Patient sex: M
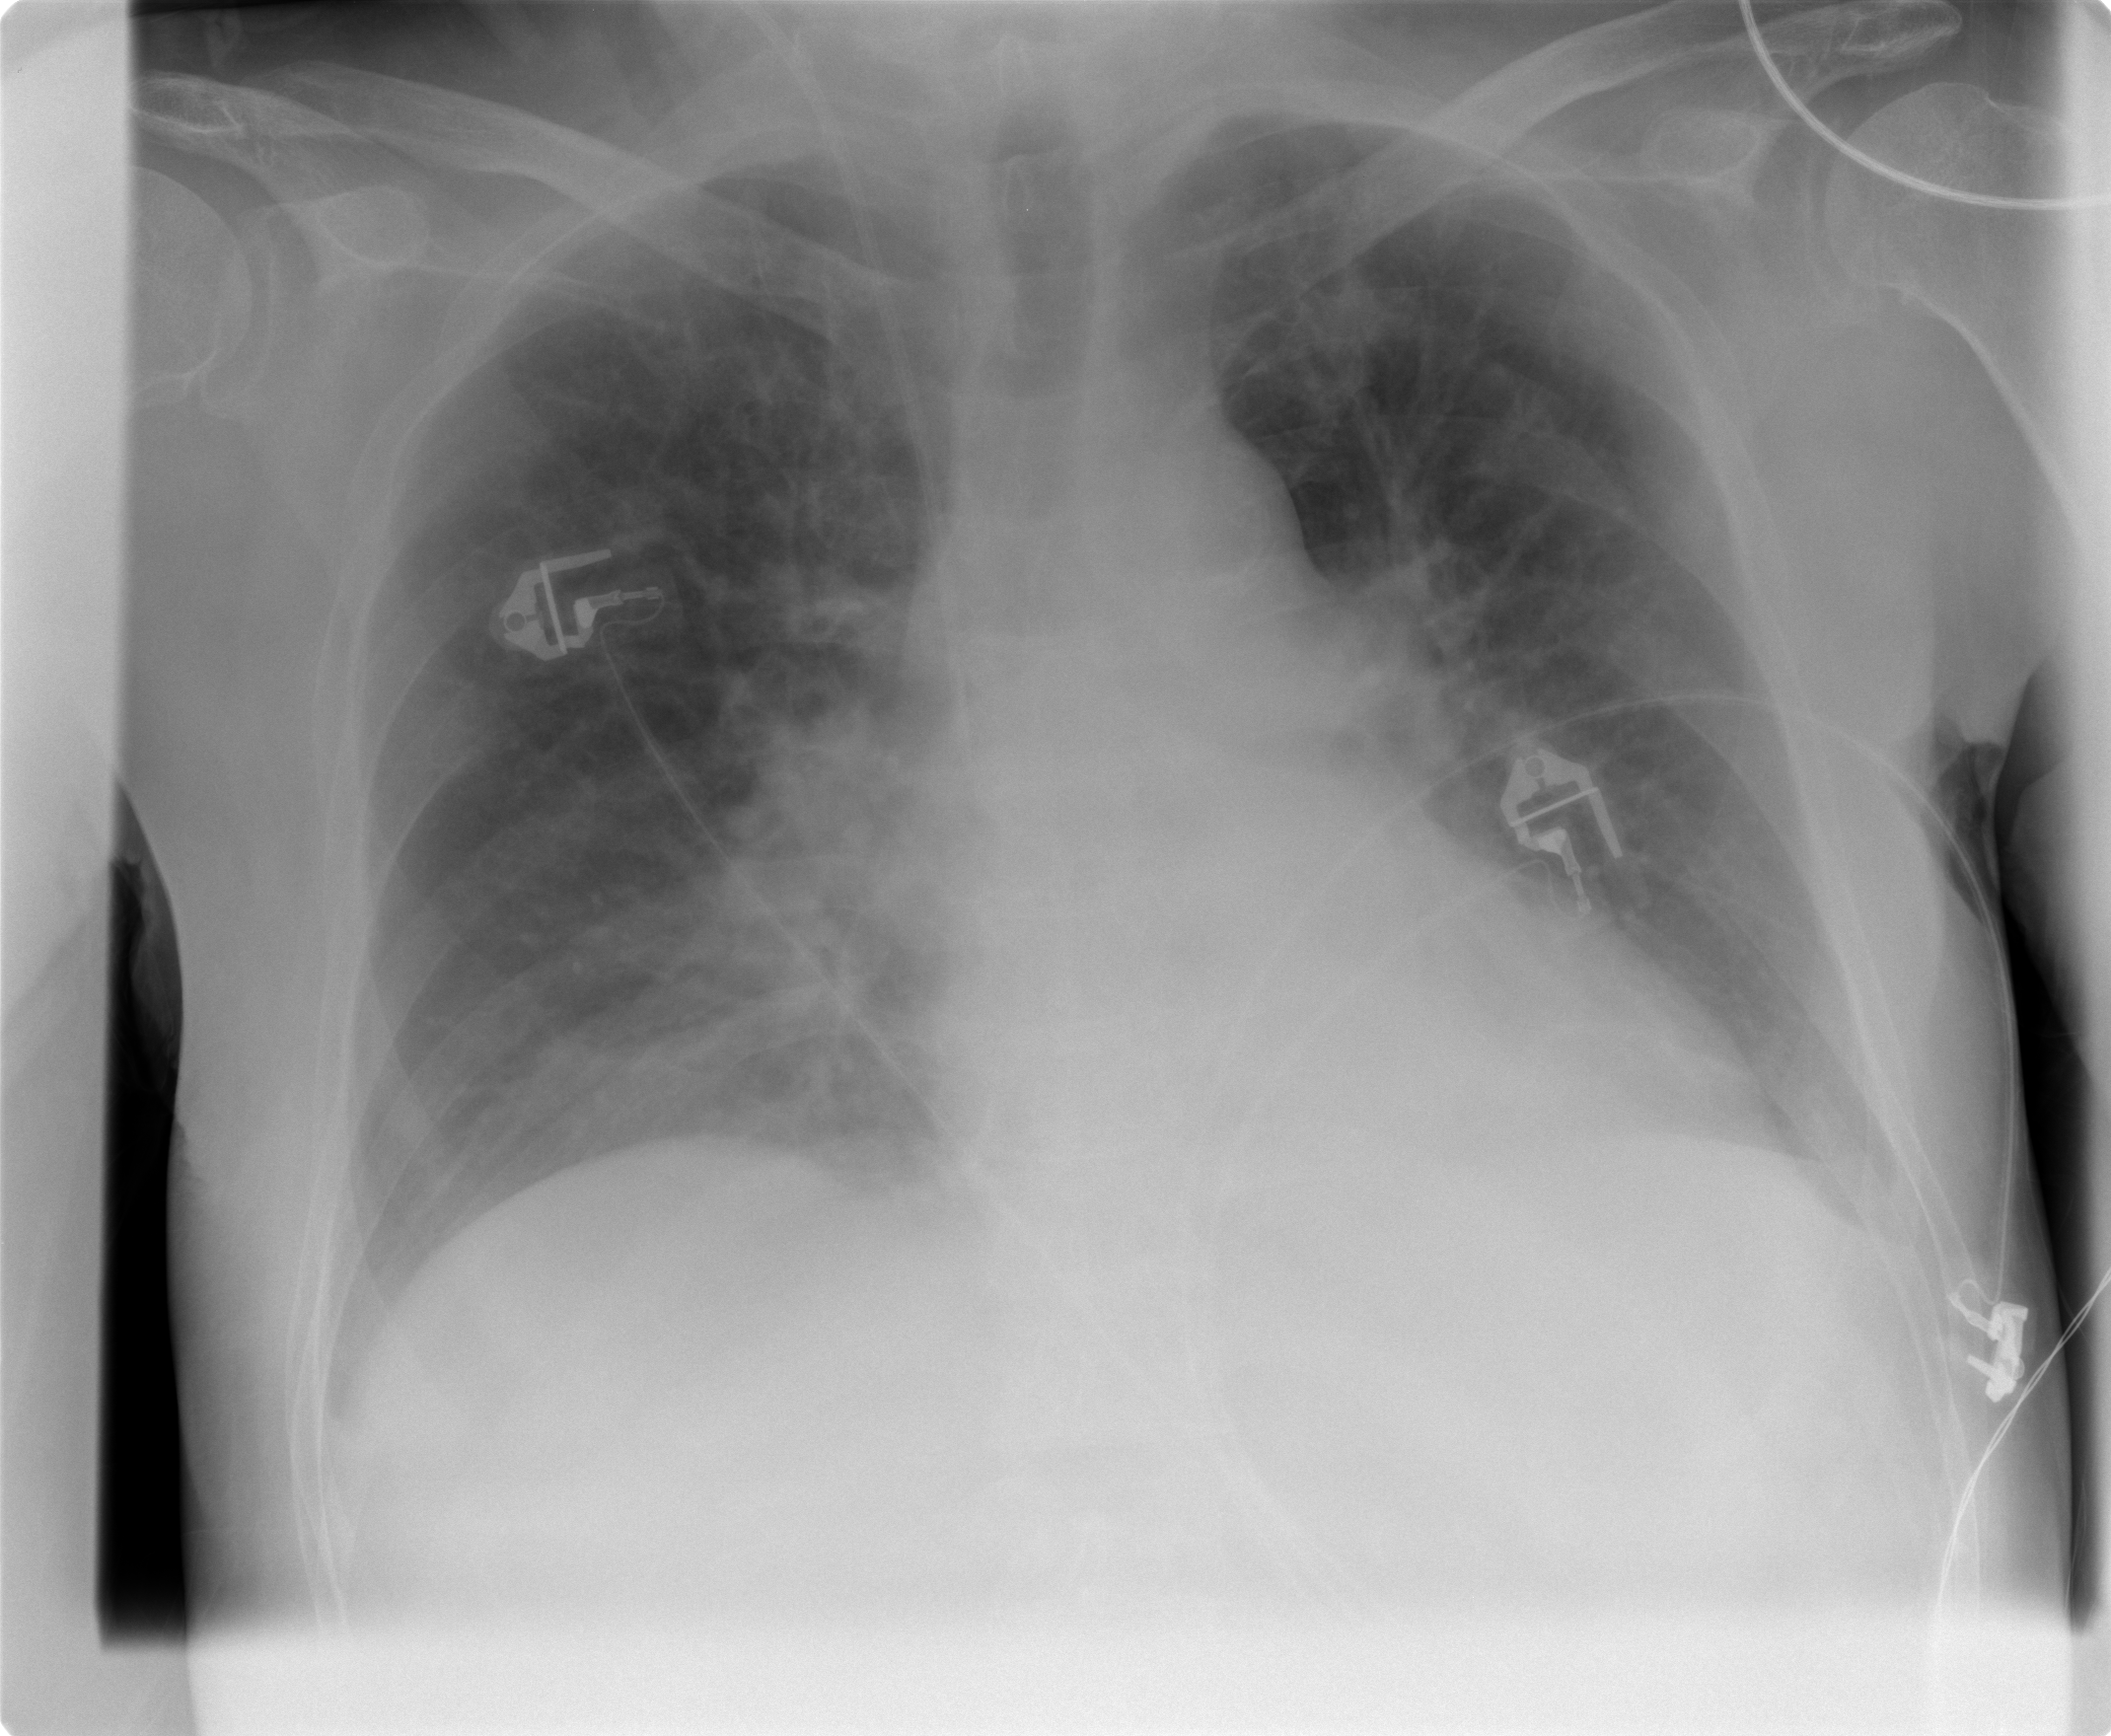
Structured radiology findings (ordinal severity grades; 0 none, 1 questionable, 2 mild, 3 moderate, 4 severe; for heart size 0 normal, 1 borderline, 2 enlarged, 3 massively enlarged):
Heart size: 0
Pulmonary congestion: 0
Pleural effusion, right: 1
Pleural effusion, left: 1
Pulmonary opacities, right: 2
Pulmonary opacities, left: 0
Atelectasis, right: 2
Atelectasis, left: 2